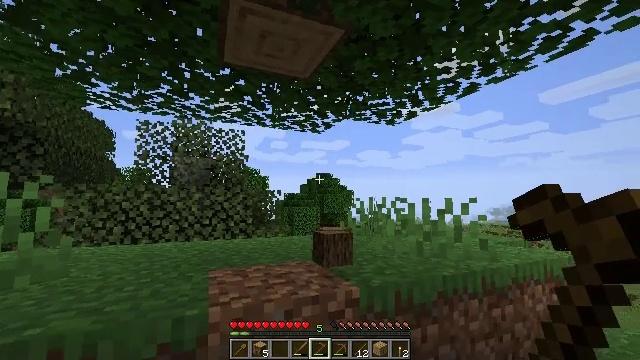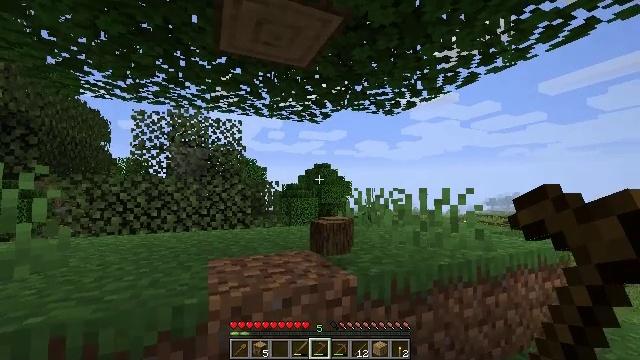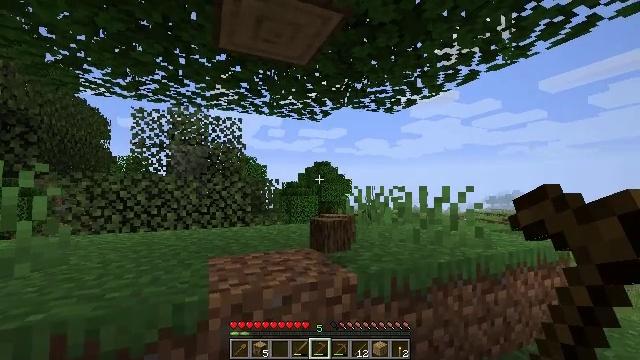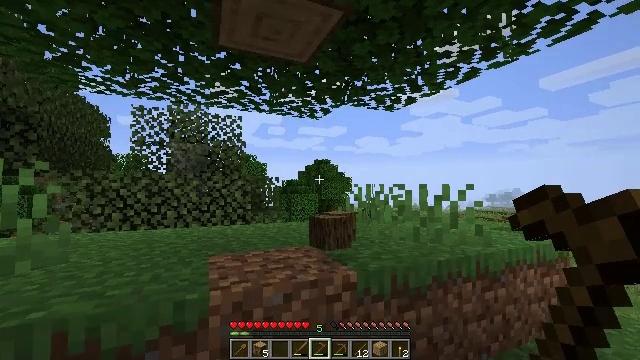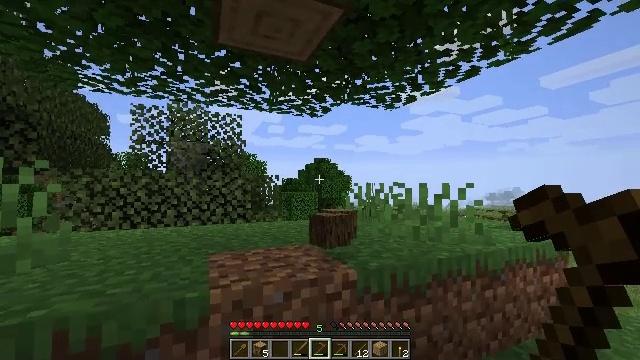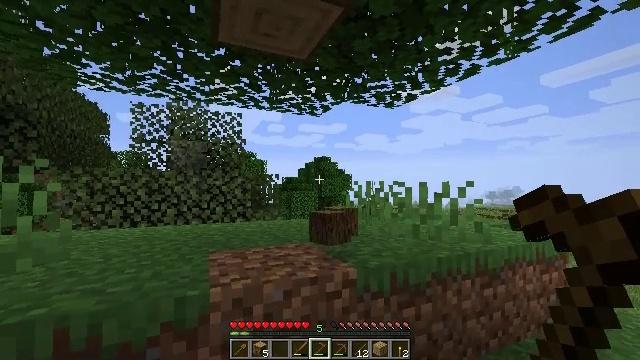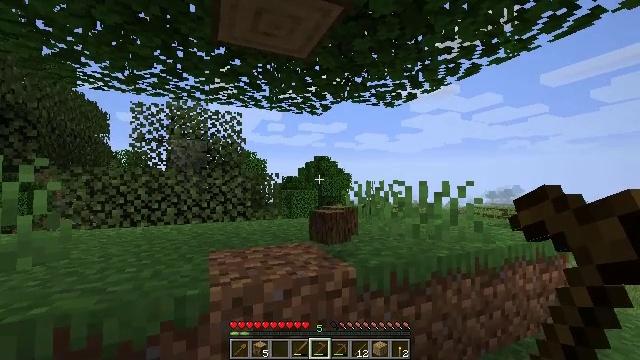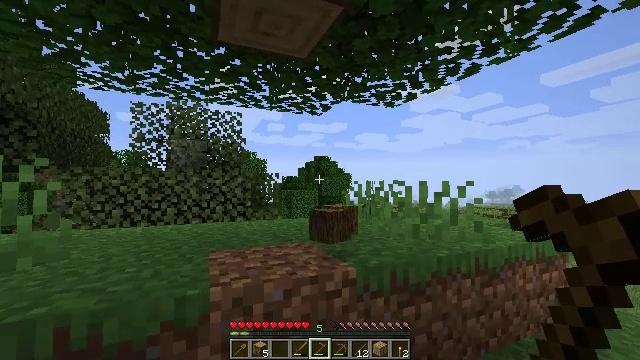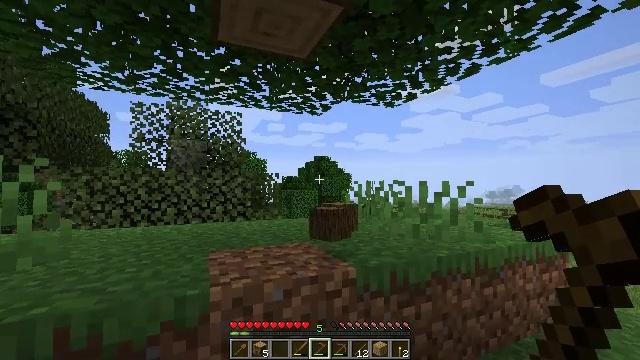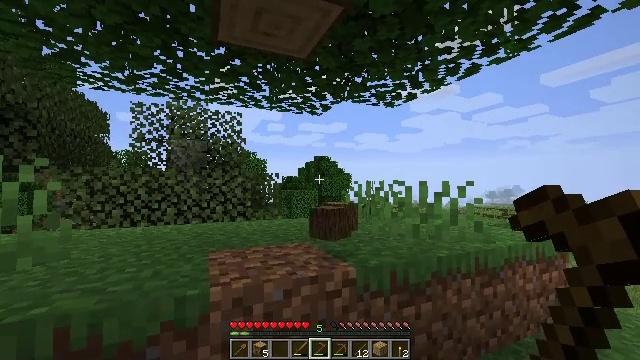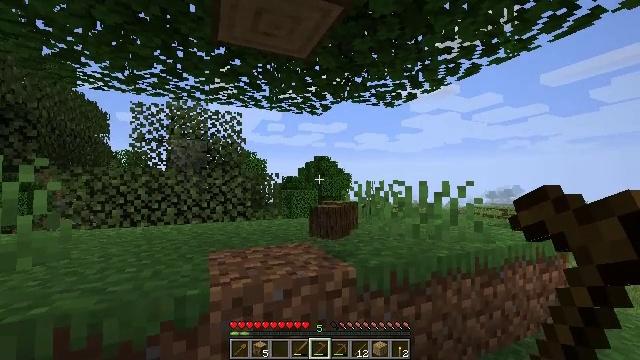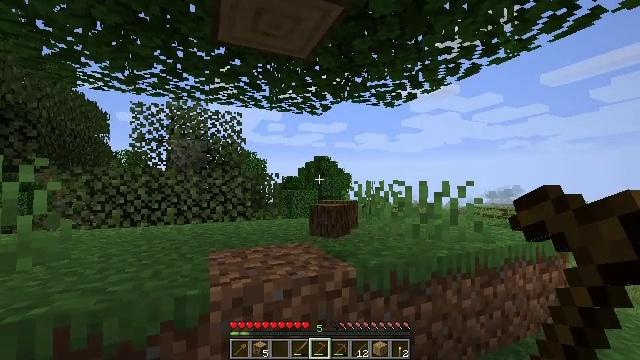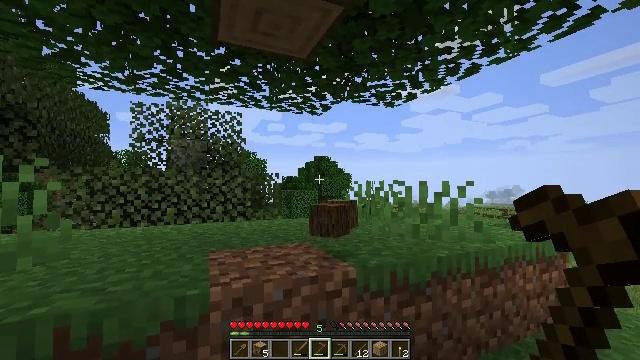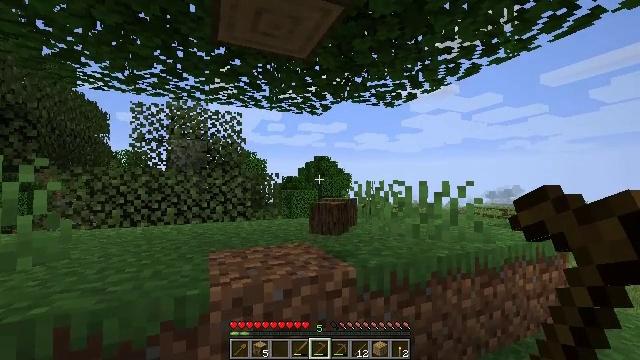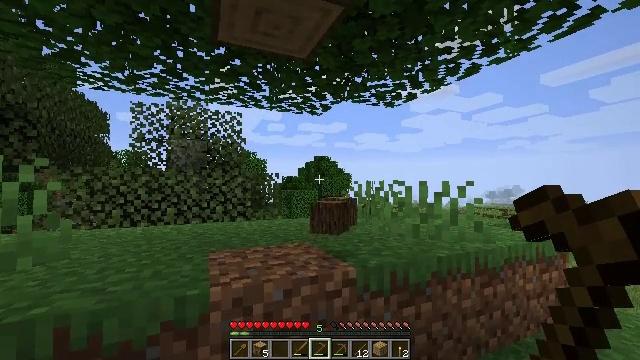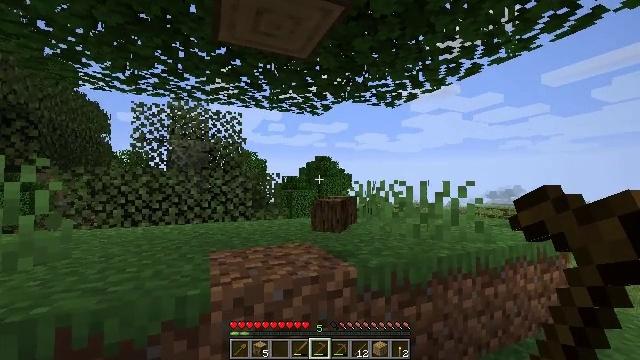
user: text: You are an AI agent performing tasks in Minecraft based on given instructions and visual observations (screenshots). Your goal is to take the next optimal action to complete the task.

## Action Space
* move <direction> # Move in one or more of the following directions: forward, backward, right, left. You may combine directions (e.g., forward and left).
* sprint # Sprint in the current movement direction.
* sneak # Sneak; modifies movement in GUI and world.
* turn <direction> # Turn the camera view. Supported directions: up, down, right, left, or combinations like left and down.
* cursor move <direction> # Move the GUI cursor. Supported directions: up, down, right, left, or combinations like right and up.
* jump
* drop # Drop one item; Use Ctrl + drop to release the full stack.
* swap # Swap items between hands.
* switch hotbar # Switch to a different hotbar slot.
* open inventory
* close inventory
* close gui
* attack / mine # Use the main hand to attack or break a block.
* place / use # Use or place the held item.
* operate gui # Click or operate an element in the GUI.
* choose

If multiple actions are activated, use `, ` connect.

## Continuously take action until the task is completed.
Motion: motion action
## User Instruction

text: Chop down the oak log.
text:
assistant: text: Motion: turn down
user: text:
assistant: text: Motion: no_op
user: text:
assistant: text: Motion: no_op
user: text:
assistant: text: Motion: no_op
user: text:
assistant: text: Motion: no_op
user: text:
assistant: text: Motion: no_op
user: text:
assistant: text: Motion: no_op
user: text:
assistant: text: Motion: no_op
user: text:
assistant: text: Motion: no_op
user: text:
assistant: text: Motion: no_op
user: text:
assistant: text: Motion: sprint
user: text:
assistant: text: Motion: sprint
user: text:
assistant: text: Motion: sprint
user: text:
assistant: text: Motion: sprint
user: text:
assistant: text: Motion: sprint
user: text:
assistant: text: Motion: sprint
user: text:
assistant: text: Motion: sprint
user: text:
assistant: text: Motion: sprint
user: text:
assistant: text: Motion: sprint
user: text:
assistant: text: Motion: move forward, sprint
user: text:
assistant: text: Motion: move forward, sprint
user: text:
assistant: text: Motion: move forward, sprint
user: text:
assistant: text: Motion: move forward, sprint
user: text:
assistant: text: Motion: move forward, sprint
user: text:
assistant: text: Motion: move forward, sprint
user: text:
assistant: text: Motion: move forward, sprint
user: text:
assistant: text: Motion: move forward, sprint
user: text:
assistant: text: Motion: move forward, sprint
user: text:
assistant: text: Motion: no_op
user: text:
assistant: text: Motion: no_op